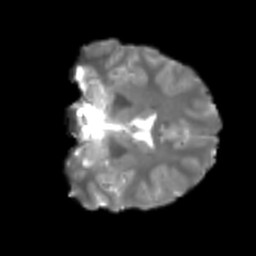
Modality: T2w
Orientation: coronal
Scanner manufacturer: siemens
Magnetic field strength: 3 T
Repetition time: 4 s
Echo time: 0.0594 s